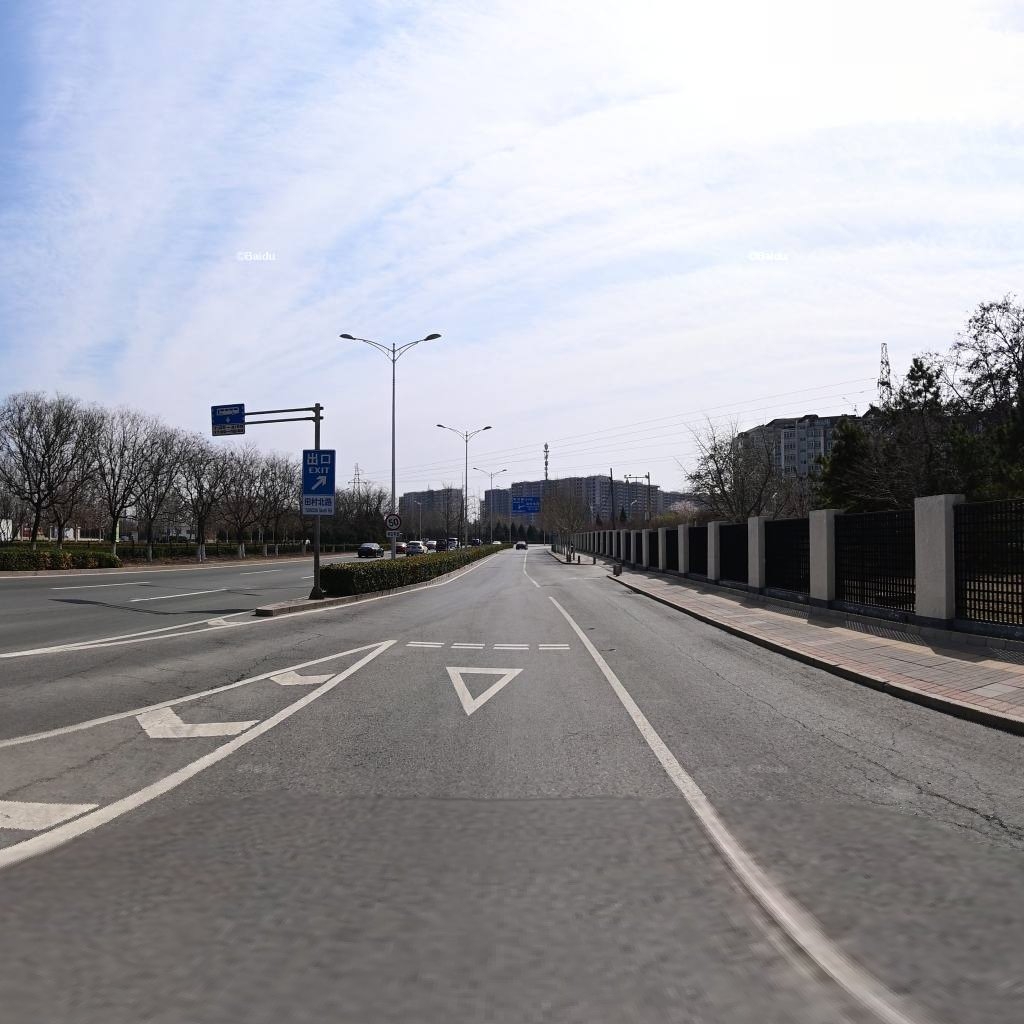
Region: Haidian
Road damage annotations: longitudinal crack, alligator crack, alligator crack